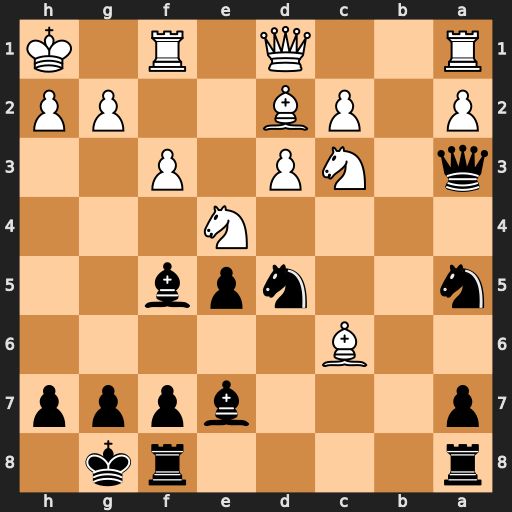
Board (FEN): r4rk1/p3bppp/2B5/n2npb2/4N3/q1NP1P2/P1PB2PP/R2Q1R1K
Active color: b
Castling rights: -
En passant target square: -
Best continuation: Nxc3 Nxc3 Nxc6